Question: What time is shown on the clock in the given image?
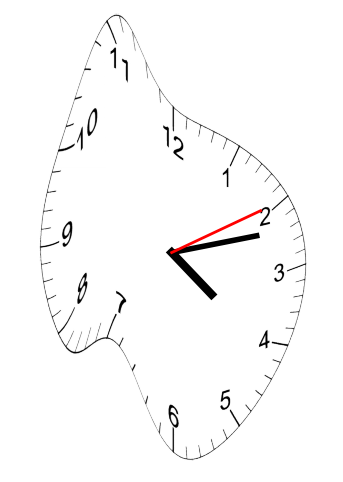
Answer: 04:12:10